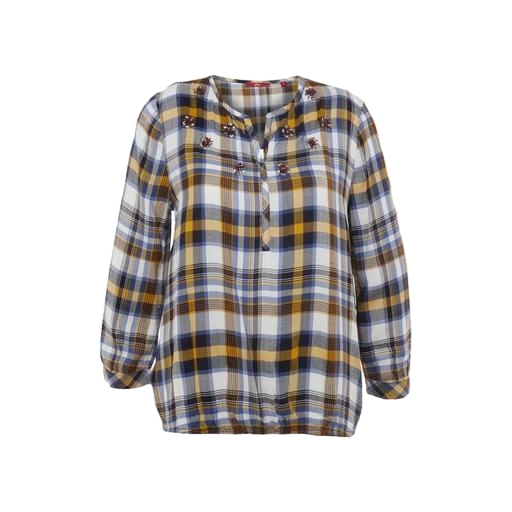
blue jeans lightweight plaid henley shirt, multicolor check boyfriend shirt, checked long sleeved shirt, white background